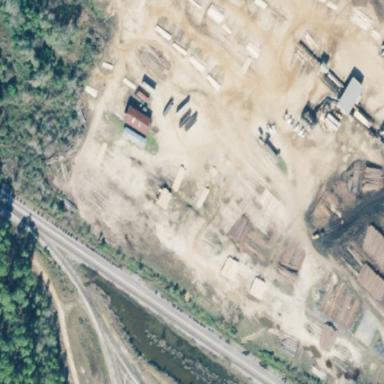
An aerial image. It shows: Industrial area dedicated to sawmill.